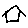
Label: house